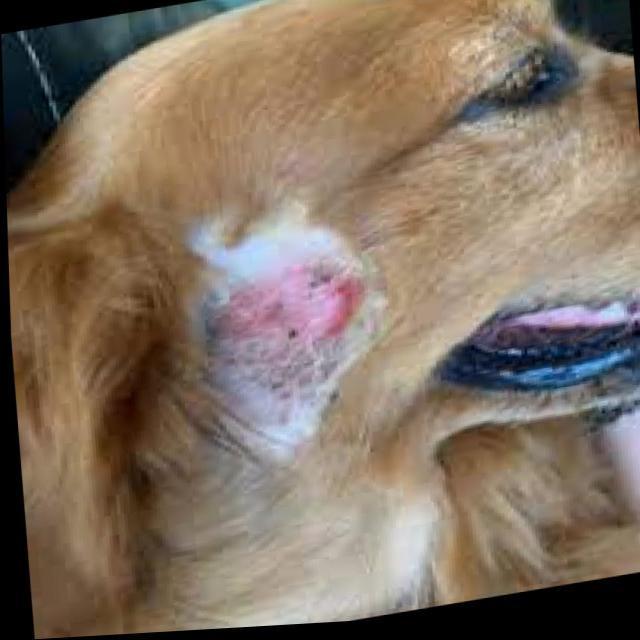
Canine dermatitis — inflammation of the skin presenting with erythema, pruritus, papules, and excoriation. May be allergic, contact, or atopic in origin.